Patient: sex F, age 65
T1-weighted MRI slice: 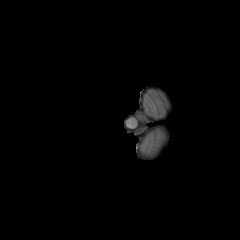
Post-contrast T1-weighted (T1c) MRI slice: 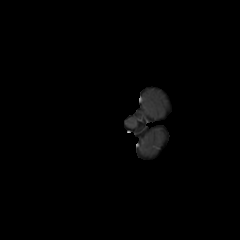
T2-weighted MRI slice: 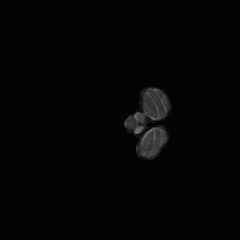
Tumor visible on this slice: no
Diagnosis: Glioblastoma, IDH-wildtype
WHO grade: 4